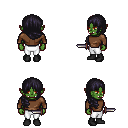
a pixel art fantasy rpg character, female body template, orc, green skin, brown long-sleeve shirt, white pants, raven right-swept hairstyle, black shoes, dagger, four views (front, back, left, right), 2x2 character sprite sheet, small pixel art, hard edges, no anti-aliasing